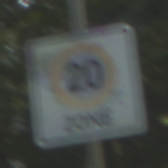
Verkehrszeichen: BeginnZone20
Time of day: MorningAfternoon
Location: Outdoor (Nature)
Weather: Clear
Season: NotSpecified
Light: Natural